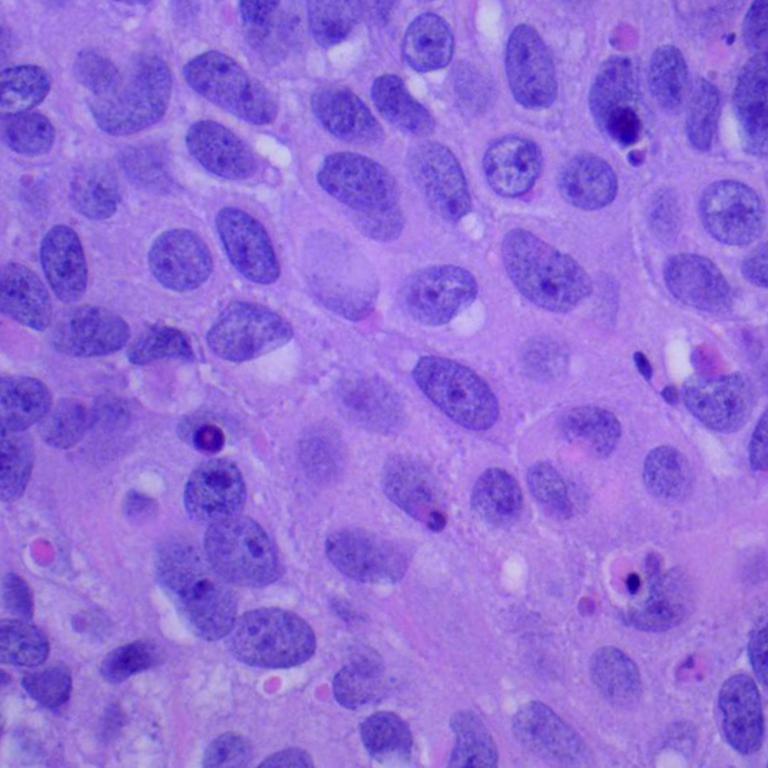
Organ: lung
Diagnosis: squamous carcinomas